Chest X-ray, AP view. Patient: 41 years old, sex F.
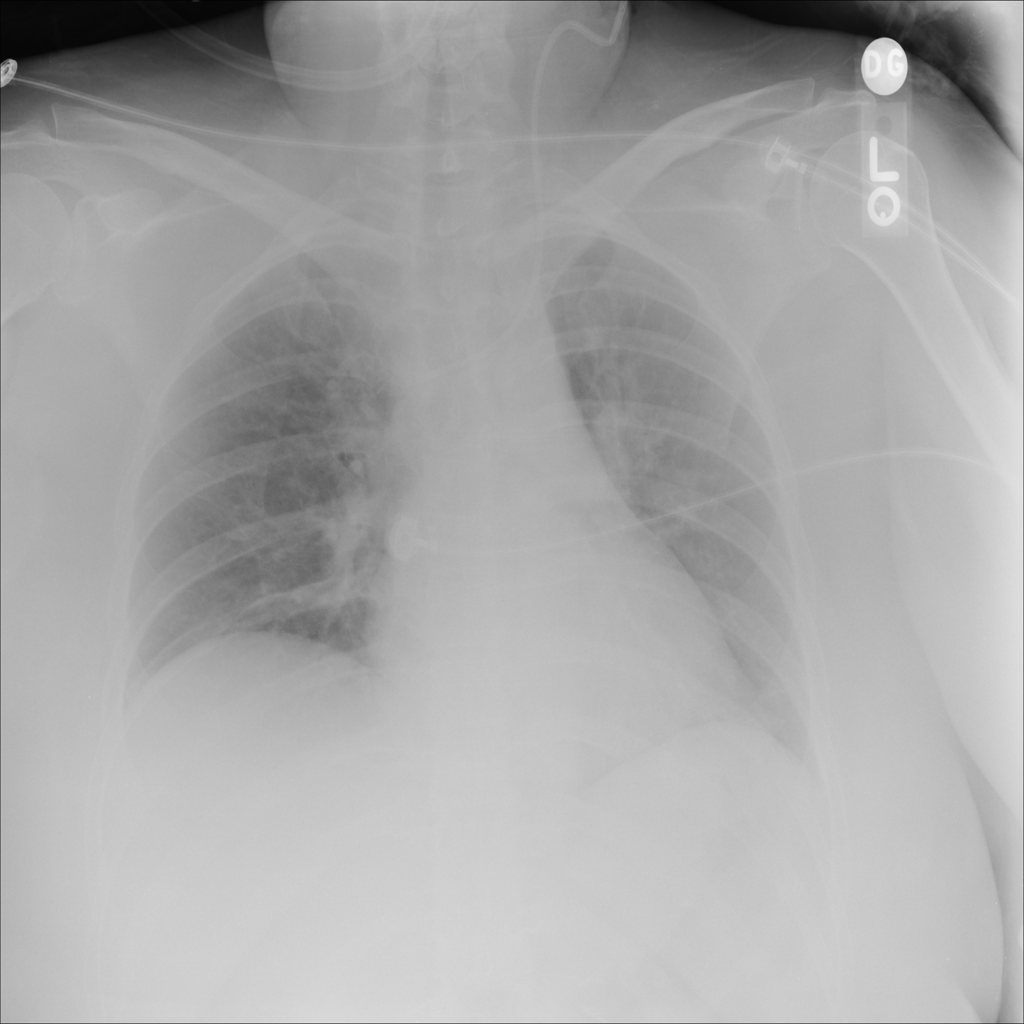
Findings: No Finding